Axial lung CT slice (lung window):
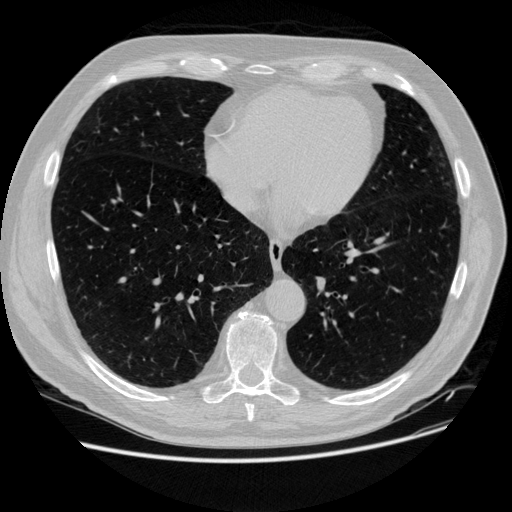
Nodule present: no